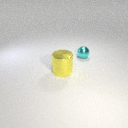
large yellow metal cylinder in front of small cyan metal sphere